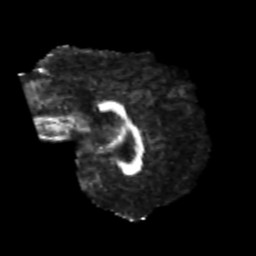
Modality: FA
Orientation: sagittal
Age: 25
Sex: male
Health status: healthy
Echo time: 0.074 s